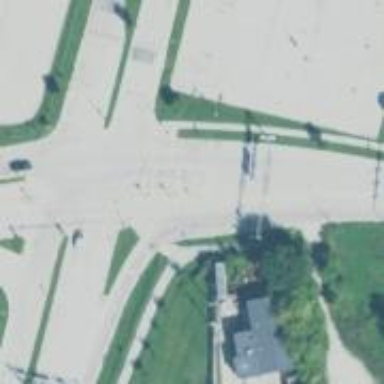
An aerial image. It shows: Marked footway crossing with center island.